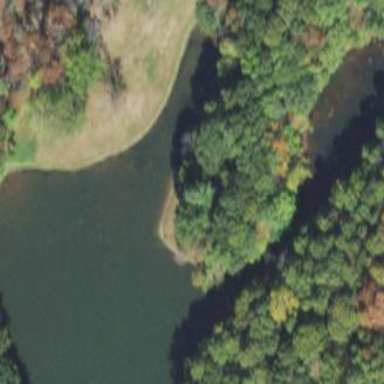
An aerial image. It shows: Peaceful pond surrounded by nature.